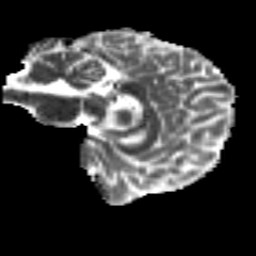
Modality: MD
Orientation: sagittal
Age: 23
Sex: female
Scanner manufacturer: siemens
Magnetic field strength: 3 T
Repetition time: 8.8 s
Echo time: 0.085 s